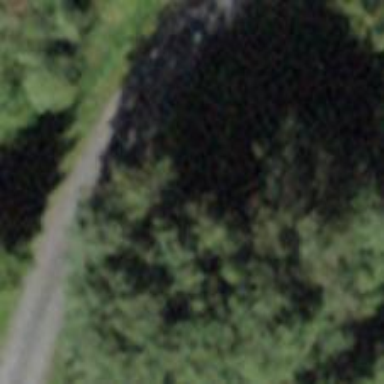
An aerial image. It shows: Culvert tunnel.